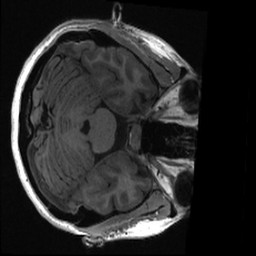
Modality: T1w
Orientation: axial
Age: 29
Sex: female